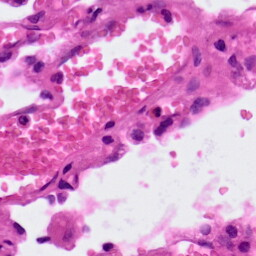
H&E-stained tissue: Lung